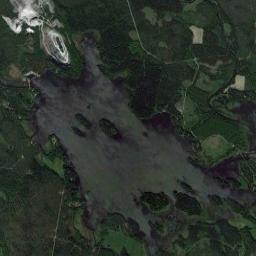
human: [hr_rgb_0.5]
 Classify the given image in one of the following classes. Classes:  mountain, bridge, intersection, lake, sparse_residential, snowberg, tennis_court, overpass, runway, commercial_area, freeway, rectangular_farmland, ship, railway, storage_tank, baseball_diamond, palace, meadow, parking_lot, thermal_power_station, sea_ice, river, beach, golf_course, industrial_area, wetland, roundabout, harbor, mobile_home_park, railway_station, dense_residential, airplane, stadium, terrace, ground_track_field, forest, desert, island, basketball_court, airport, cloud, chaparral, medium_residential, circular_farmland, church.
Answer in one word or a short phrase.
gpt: lake